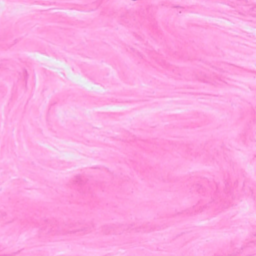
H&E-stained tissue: Breast